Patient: sex F, age 75
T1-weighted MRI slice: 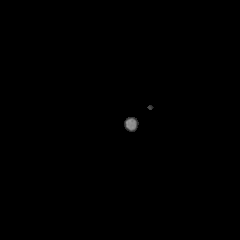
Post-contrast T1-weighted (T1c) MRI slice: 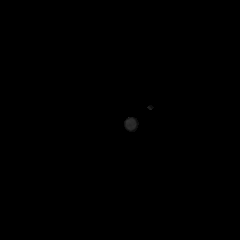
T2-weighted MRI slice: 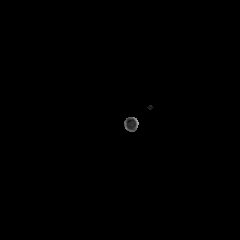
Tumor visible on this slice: no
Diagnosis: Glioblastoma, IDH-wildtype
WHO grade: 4